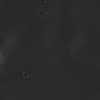
Atmospheric dust classification: not_dusty